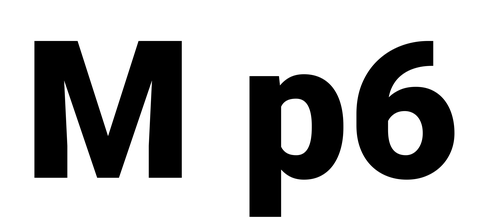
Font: Roboto_Black